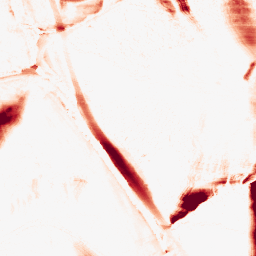
Category: morphological
Decomposition family: morphological_ellipse
Decomposition parameters: operation: opening
width: 10
height: 50
Upsampling method: bicubic
Upsampling parameters: scale: 8
Upsampling scale: 8